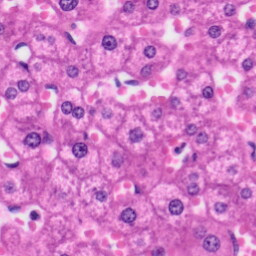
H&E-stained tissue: Liver